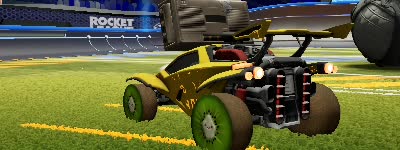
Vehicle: octane